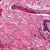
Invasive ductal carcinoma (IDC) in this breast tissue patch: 0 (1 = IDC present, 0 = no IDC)